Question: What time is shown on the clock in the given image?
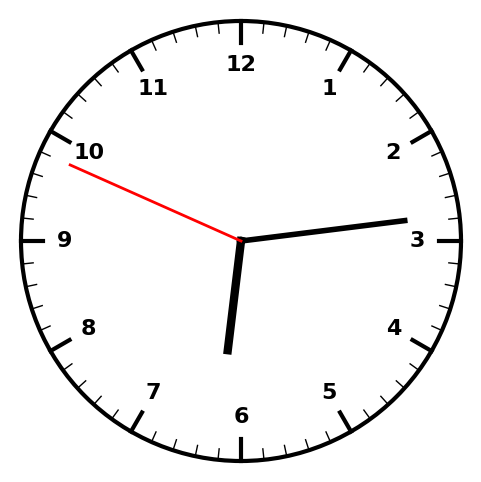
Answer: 06:13:49